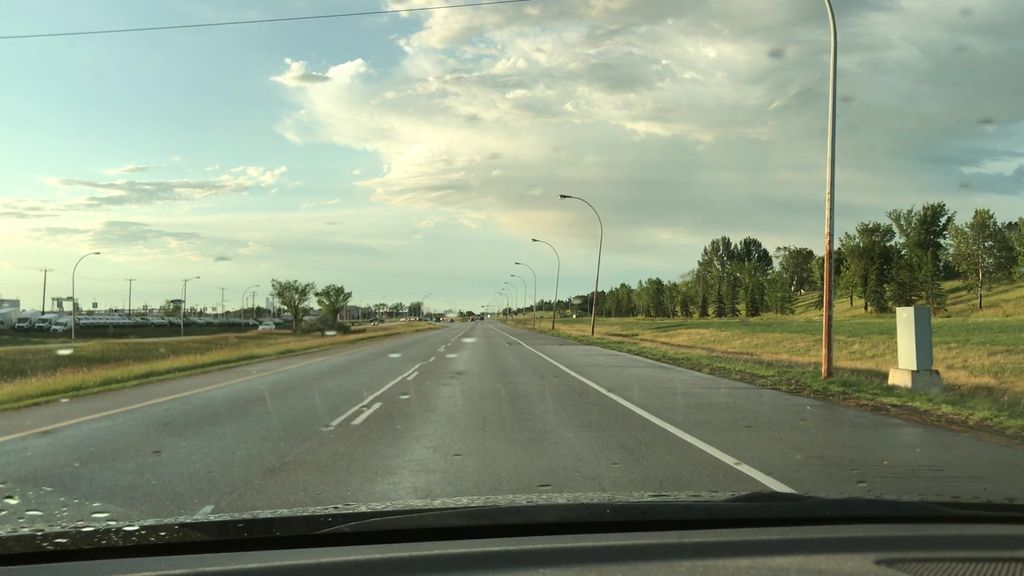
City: edmonton